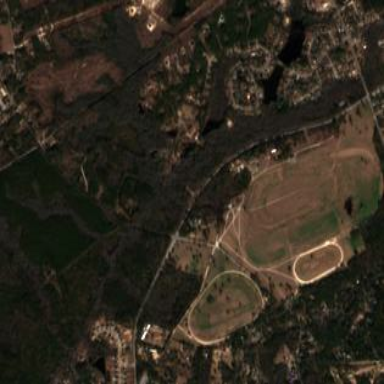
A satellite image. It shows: Sports centre dedicated to horse racing on leisure land.